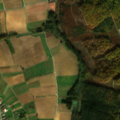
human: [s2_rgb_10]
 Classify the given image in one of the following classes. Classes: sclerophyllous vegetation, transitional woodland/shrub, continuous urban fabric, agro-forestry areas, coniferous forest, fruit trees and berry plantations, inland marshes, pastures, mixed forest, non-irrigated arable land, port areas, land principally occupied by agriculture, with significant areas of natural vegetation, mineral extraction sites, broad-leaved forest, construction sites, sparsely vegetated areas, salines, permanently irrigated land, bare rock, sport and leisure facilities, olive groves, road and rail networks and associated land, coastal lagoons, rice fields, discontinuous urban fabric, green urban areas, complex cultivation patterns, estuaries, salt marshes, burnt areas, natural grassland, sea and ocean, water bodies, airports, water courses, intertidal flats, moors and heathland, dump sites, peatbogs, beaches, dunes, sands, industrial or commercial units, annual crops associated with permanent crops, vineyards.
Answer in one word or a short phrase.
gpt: non-irrigated arable land, complex cultivation patterns, broad-leaved forest, coniferous forest, transitional woodland/shrub